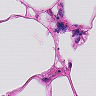
Metastatic tissue present: no